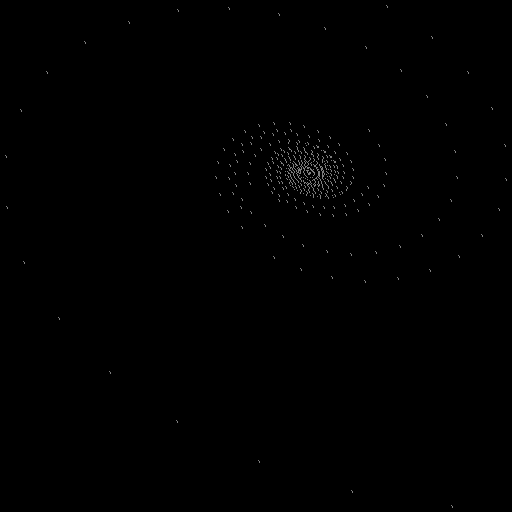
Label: sunflower